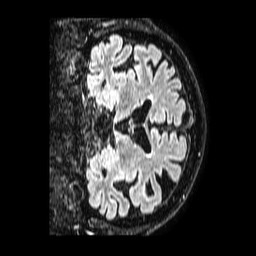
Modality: FLAIR
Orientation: coronal
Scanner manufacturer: philips
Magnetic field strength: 1.5 T
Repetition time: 4.8 s
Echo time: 0.3 s